Question: i have a image view and i need to rotate(with IOS like animation) the image view on orientation change in android(portrait,landscape,reverse portrait and reverse landscape).
please advice
'''
void rotateAndSet(int angle) {
if (currentAngle != angle || currentImage != currentBaseImage) { // This
// is
// to
// remove
// unnecessary
// drawing
currentAngle = angle;
currentImage = currentBaseImage;
myImg = decodeBase64(currentBaseImage);
matrix = new Matrix();
matrix.postRotate(angle);
Bitmap rotated = Bitmap.createBitmap(myImg, 0, 0, myImg.getWidth(),
myImg.getHeight(), matrix, true);
RelativeLayout.LayoutParams param = new RelativeLayout.LayoutParams(
LayoutParams.MATCH_PARENT, LayoutParams.MATCH_PARENT);
param.addRule(RelativeLayout.ALIGN_PARENT_TOP);
/*RotateAnimation animation = new RotateAnimation(0, 90,Animation.RELATIVE_TO_SELF,0.5f,Animation.RELATIVE_TO_SELF,0.5f);
animation.setInterpolator(new LinearInterpolator());
animation.setFillAfter(true);
animation.setDuration(800);
ivFullScreen.startAnimation(animation); */
ivFullScreen.setLayoutParams(param);
ivFullScreen.setImageBitmap(rotated);
}
}
'''

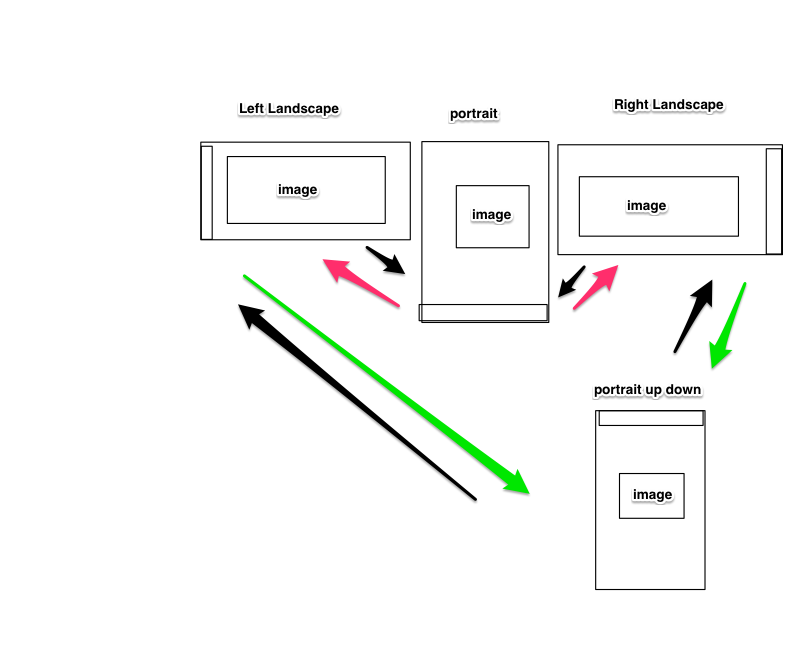
Answer: i got it
public void onSensorChanged(SensorEvent event) {
'''
synchronized (this) {
if (event.sensor.getType() == Sensor.TYPE_ACCELEROMETER) {
RotateAnimation animation = null;
if (event.values[0] < 4 && event.values[0] > -4) {
if (event.values[1] > 0 && orientation != ExifInterface.ORIENTATION_ROTATE_90) {
// UP
orientation = ExifInterface.ORIENTATION_ROTATE_90;
Log.i("testme","up");
animation = getRotateAnimation(0);
degrees = 0;
} else if (event.values[1] < 0 && orientation != ExifInterface.ORIENTATION_ROTATE_270) {
// UP SIDE DOWN
Log.i("testme","up side down");
orientation = ExifInterface.ORIENTATION_ROTATE_270;
animation = getRotateAnimation(180);
degrees = 180;
}
} else if (event.values[1] < 4 && event.values[1] > -4) {
if (event.values[0] > 0 && orientation != ExifInterface.ORIENTATION_NORMAL) {
// LEFT
Log.i("testme","left");
orientation = ExifInterface.ORIENTATION_NORMAL;
animation = getRotateAnimation(-270);
degrees =-270;
} else if (event.values[0] < 0 && orientation != ExifInterface.ORIENTATION_ROTATE_180) {
// RIGHT
Log.i("testme","right");
orientation = ExifInterface.ORIENTATION_ROTATE_180;
animation = getRotateAnimation(270);
degrees = 270;
}
}
if (animation != null) {
ivFullScreen.startAnimation(animation);
}
}
}
}
'''